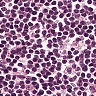
Metastatic tissue present: no